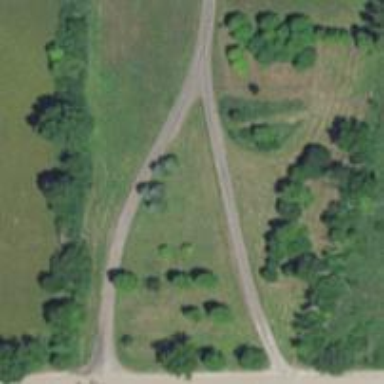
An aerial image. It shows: Driveway leading to service road.